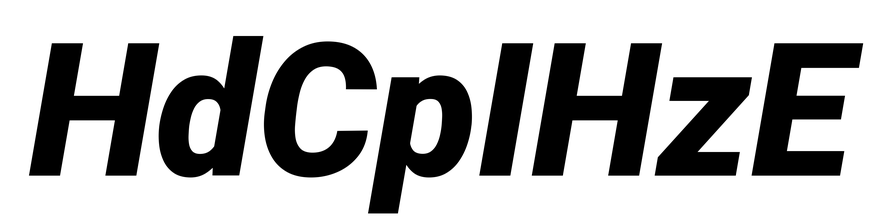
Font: Roboto-Italic_Black_Italic